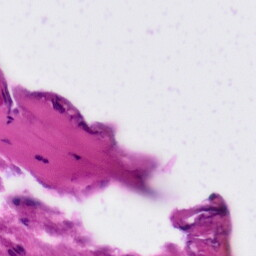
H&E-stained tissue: Tonsil